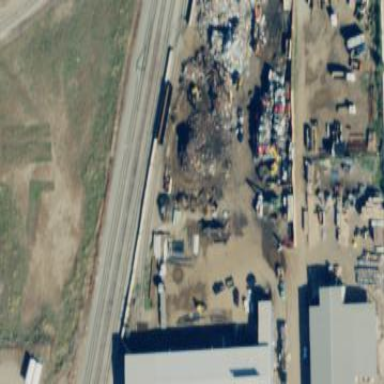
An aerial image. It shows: Scrap yard located in industrial area.